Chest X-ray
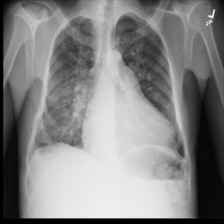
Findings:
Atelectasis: negative
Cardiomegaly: positive
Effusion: positive
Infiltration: positive
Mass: negative
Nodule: negative
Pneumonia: negative
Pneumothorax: negative
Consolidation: negative
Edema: negative
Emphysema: negative
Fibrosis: negative
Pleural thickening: negative
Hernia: negative